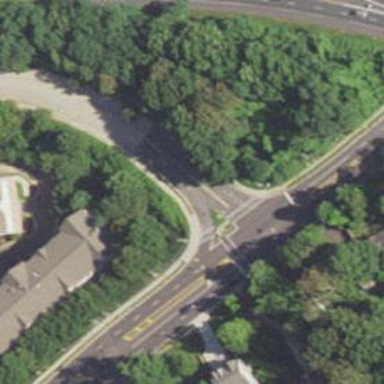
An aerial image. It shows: Road with stop sign.